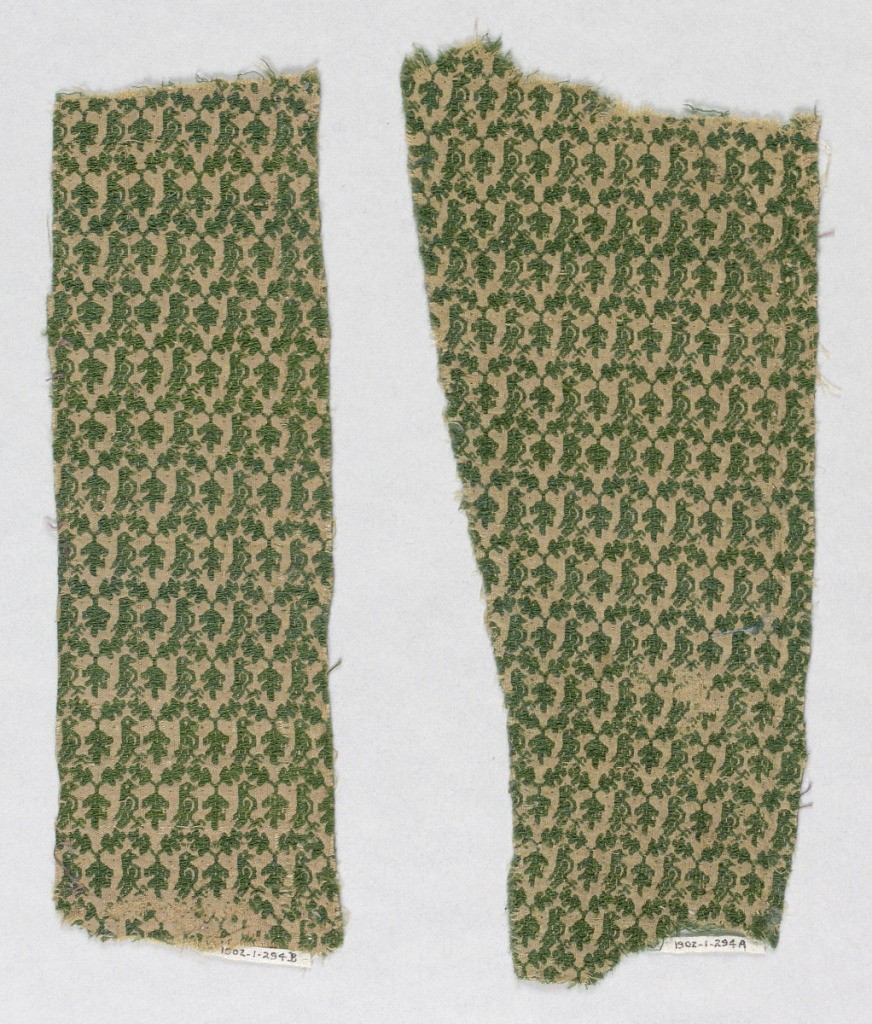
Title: Fragment
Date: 17th century
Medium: silk, wool Technique: plain weave patterned by supplementary wefts
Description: Small design of birds and leaves in green on a tan background